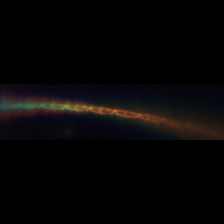
Taxon: Psuedo-nitzschia
Group: Diatoms